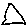
Label: triangle